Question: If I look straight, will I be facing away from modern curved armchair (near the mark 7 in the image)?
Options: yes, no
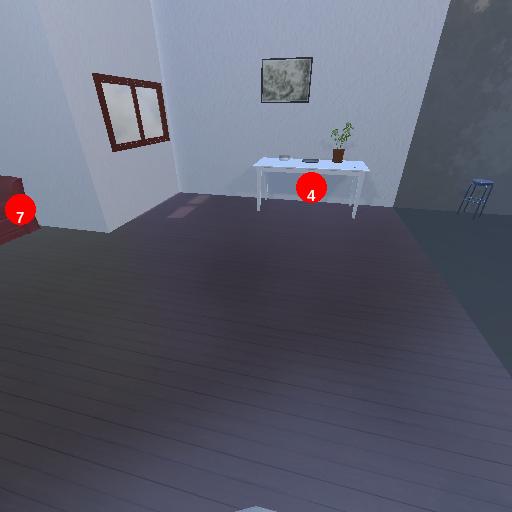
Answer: yes